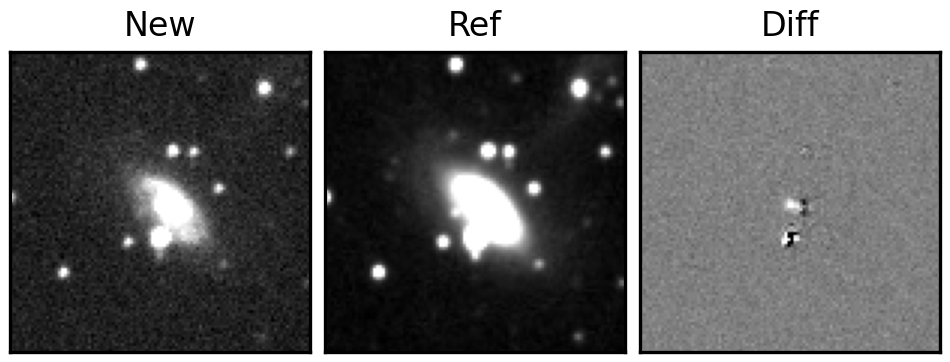
Label: real